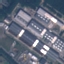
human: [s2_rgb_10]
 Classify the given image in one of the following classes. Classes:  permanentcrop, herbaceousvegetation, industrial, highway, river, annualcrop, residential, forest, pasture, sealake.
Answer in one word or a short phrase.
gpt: Industrial